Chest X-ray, PA view. Patient: 42 years old, sex F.
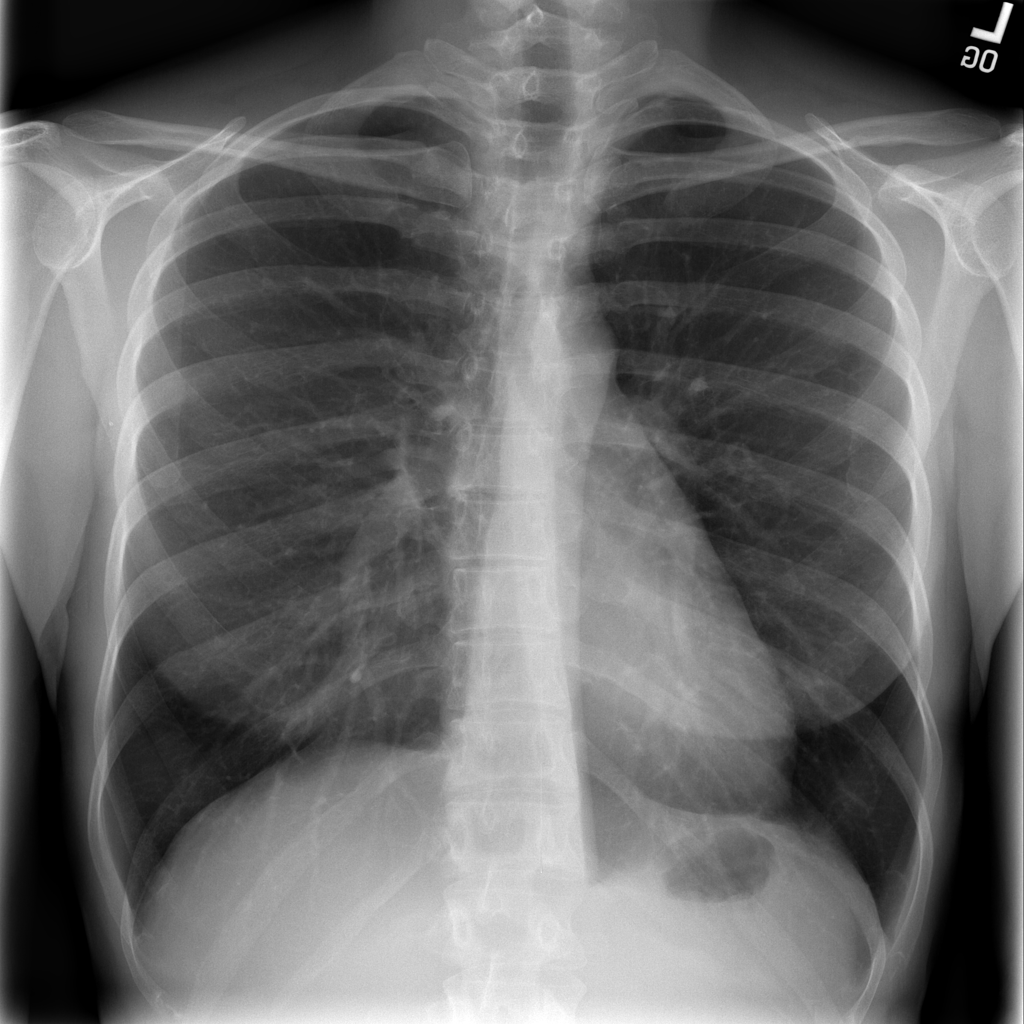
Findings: No Finding